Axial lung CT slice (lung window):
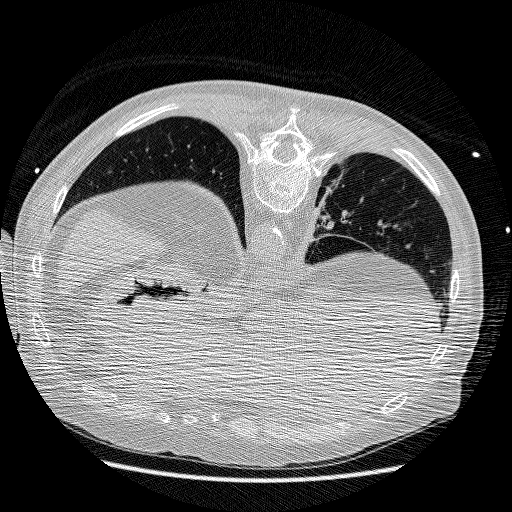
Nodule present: no